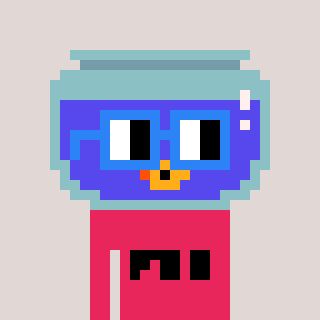
a pixel art character with square blue glasses, a goldfish-shaped head and a redpinkish-colored body on a warm background